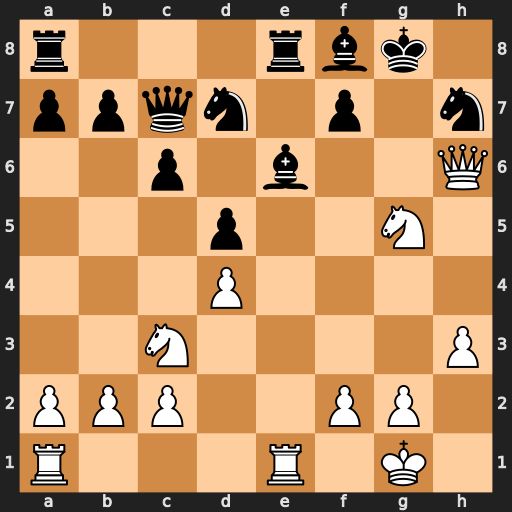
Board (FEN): r3rbk1/ppqn1p1n/2p1b2Q/3p2N1/3P4/2N4P/PPP2PP1/R3R1K1
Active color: w
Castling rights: -
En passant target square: -
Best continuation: Qxh7#